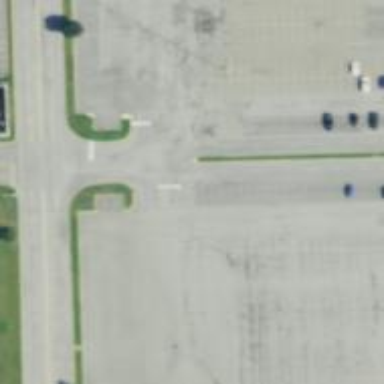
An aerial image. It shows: Asphalt service road.